Aerial crown-view tile of a tropical tree (Barro Colorado Island, Panama), acquired 20250616:
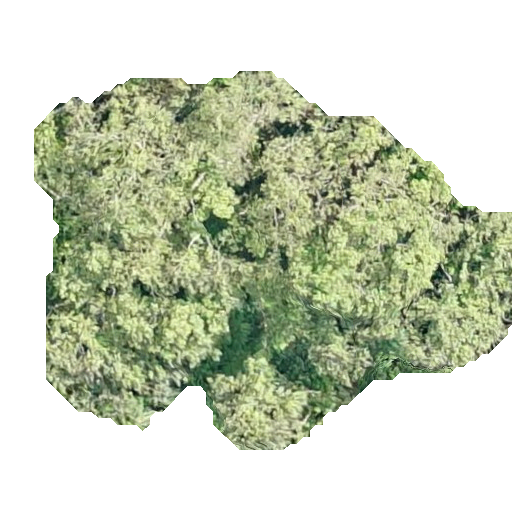
Species: Luehea seemannii
GBIF accepted scientific name: Luehea seemannii
Crown area: 193.6 m²